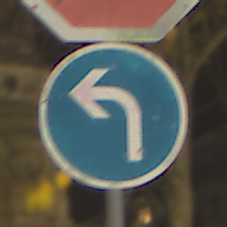
Verkehrszeichen: VorgeschriebeneFahrtrichtungLinks
Zusatzzeichen oben: Stop
Umgebung: Outdoor, Urban
Tageszeit: Night
Wetter: Clear
Licht: Artificial
Jahreszeit: NotSpecified
Kontrast: HighContrast